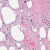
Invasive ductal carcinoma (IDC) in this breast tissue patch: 0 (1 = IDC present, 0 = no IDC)